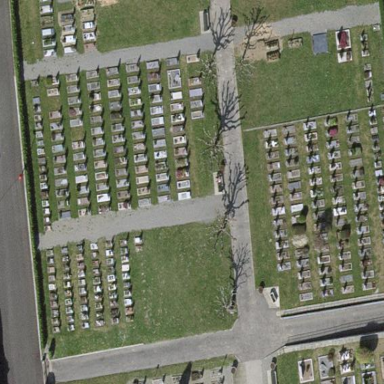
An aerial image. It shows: Cemetery.